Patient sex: M
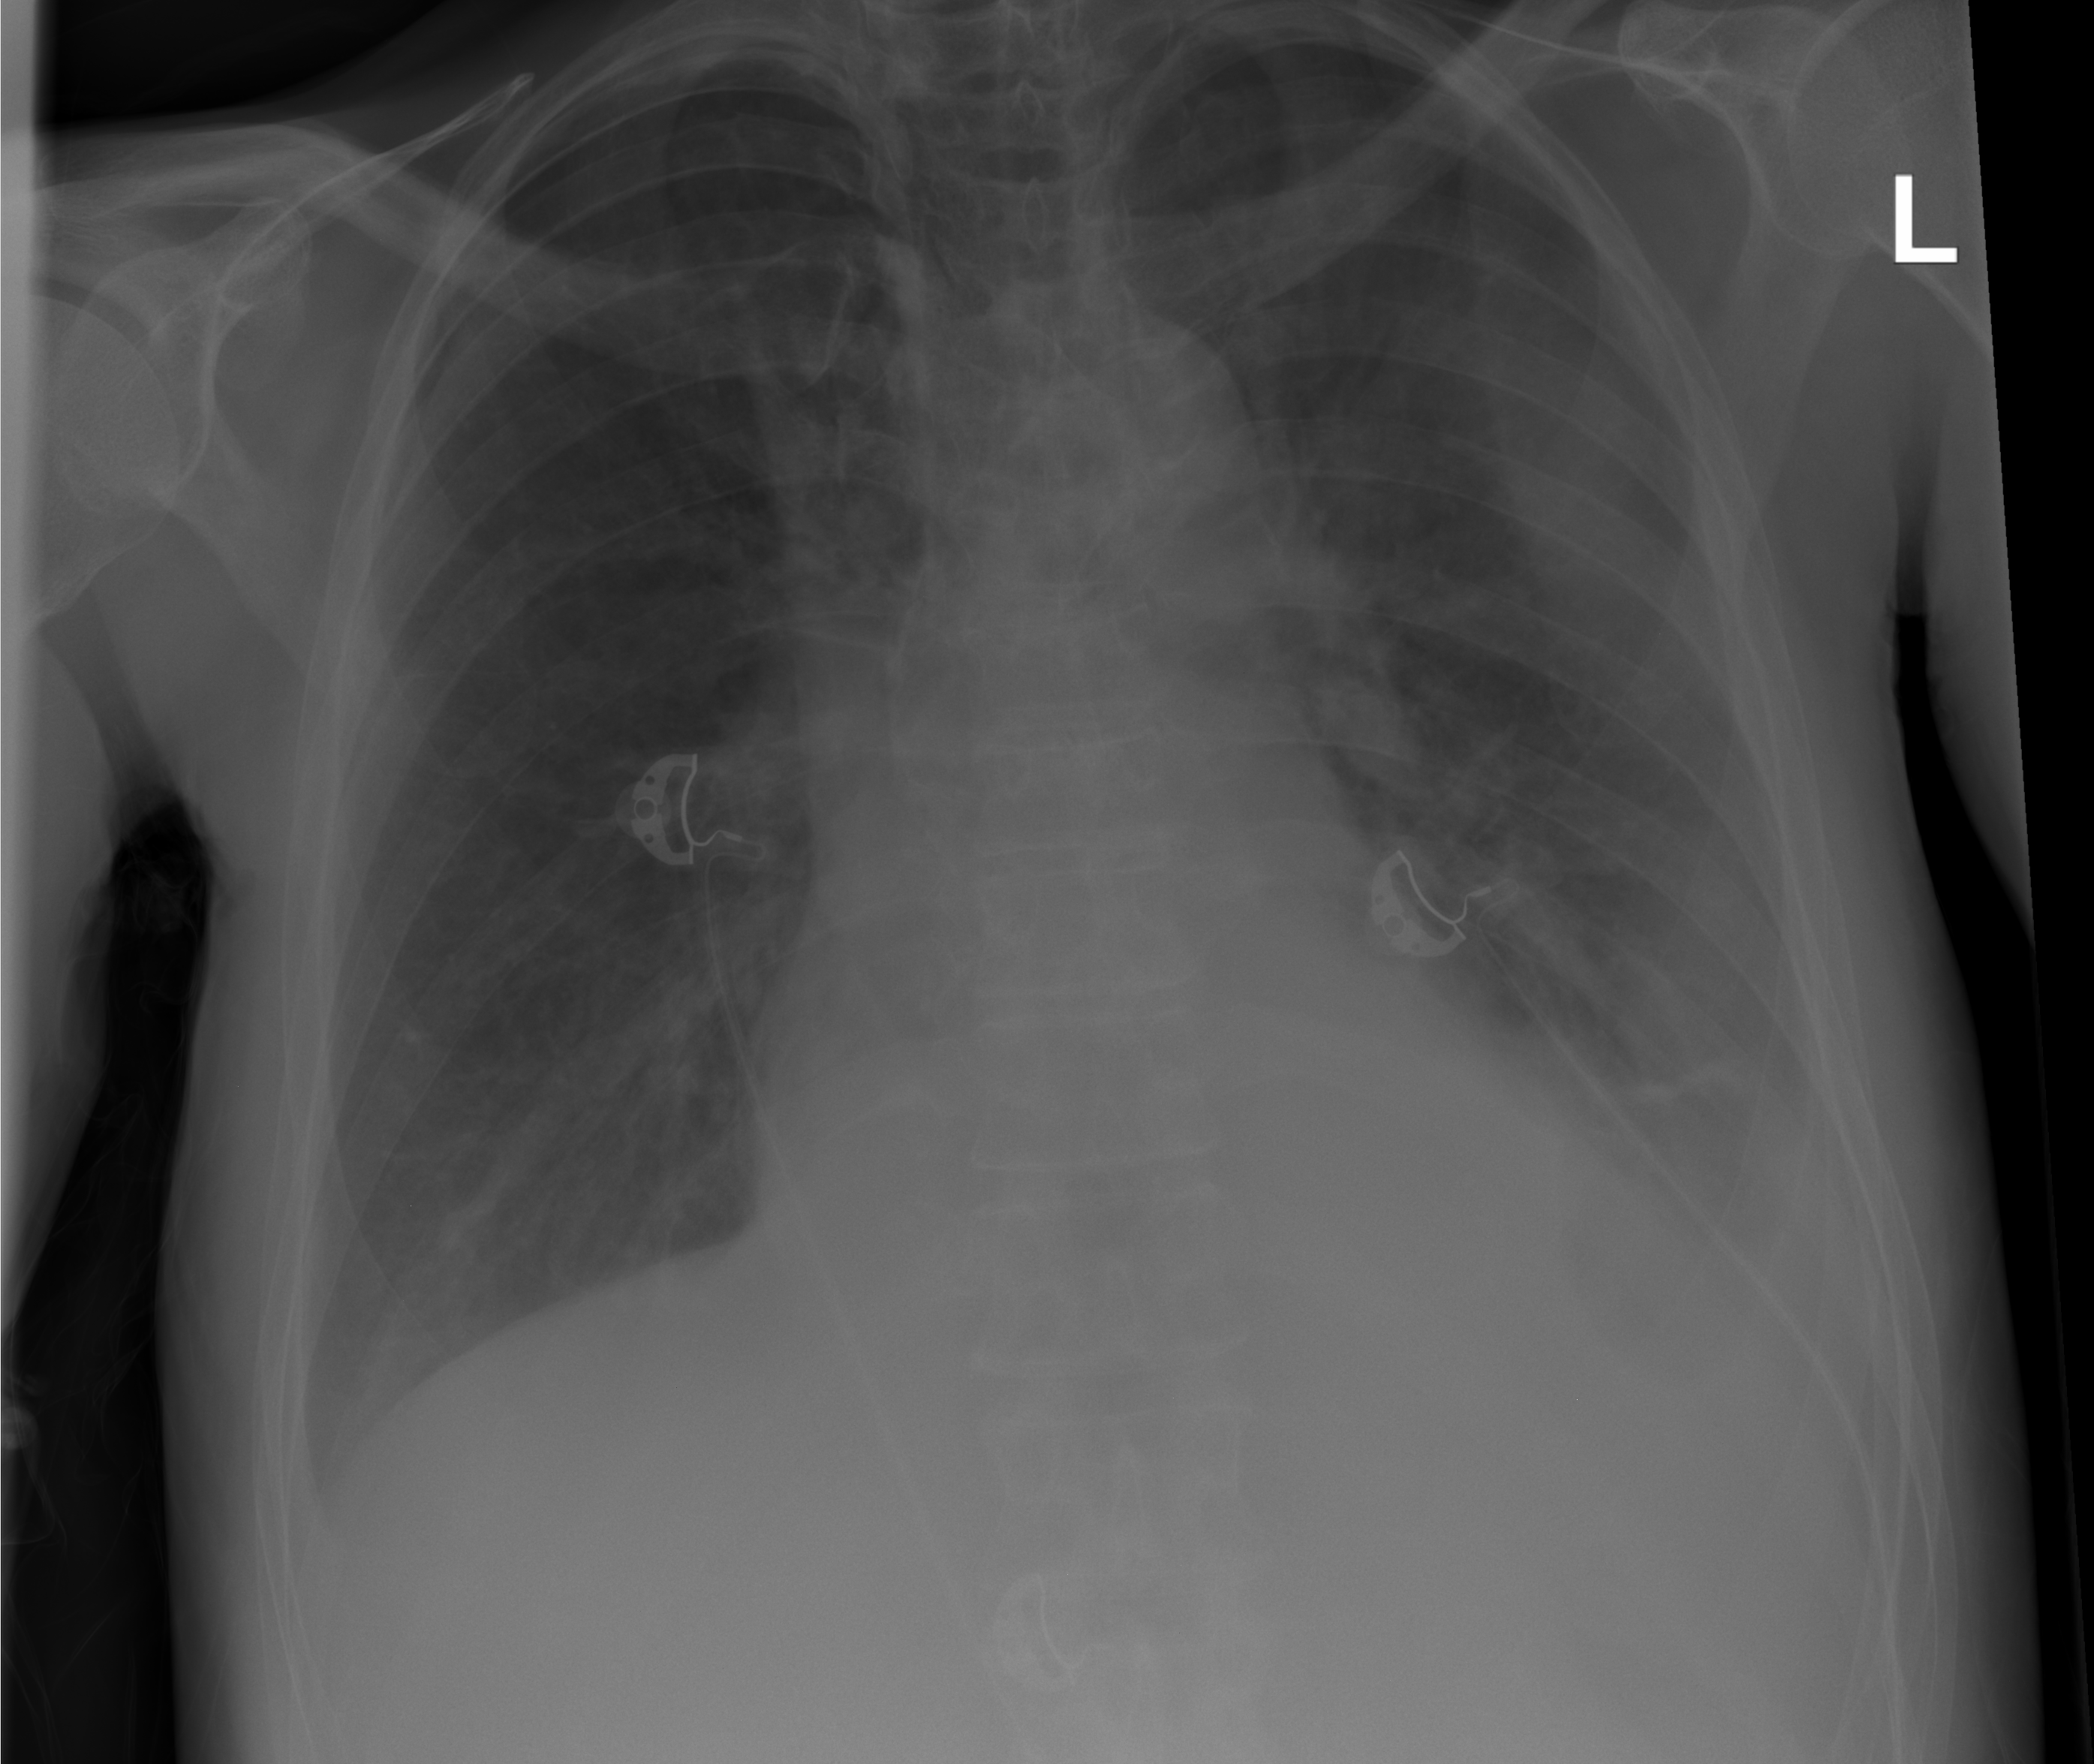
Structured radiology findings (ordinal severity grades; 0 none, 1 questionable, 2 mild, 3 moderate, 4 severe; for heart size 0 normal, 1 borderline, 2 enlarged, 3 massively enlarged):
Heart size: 0
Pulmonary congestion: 2
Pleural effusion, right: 0
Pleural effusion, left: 2
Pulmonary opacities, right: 0
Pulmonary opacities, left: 0
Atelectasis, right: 0
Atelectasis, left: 2